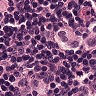
Metastatic tissue present: yes